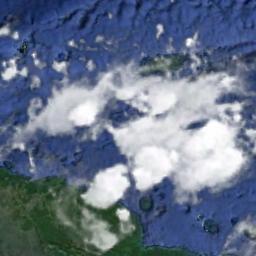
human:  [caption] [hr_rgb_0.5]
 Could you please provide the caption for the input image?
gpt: A considerable cloud of white clouds floated above the hills .

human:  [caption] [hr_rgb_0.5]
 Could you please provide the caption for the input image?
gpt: White clouds on green land and blue sea .

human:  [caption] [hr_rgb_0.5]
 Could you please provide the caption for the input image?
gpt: The cumulus clouds are located above the sea and the land covered by dense vegetation and some islands are at sea .

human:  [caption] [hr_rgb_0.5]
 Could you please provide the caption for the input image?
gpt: The white cloud is above green land and blue sea .

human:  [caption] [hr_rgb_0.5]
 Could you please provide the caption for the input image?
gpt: There are some white clouds over a blue sea near a shore .